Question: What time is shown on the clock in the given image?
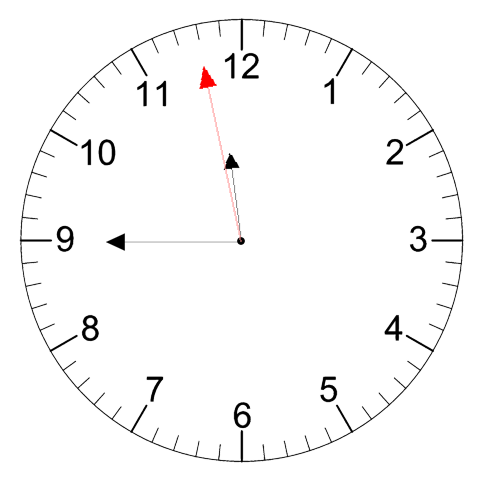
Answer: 11:44:58